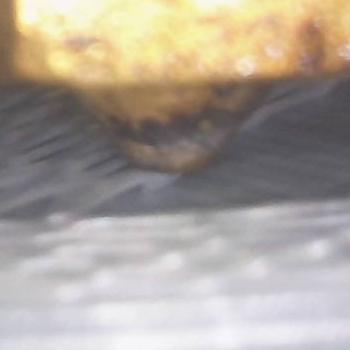
Flow rate: 47%